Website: apple
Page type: account-selection
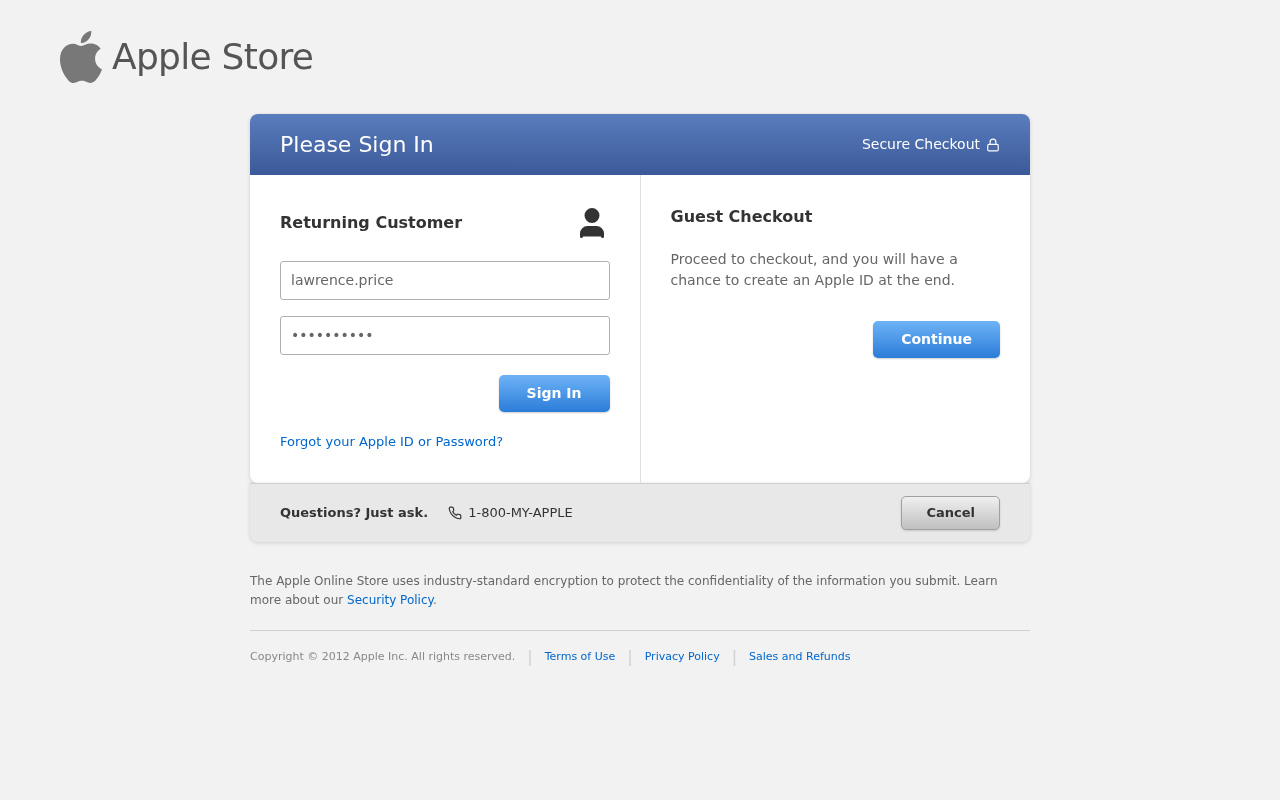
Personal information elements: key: PII_LOGIN_USERNAME
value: lawrence.price